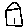
Label: house